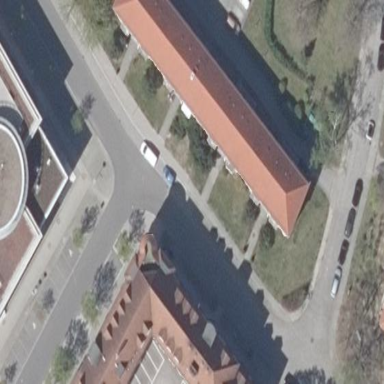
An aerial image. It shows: Image showing building with apartments.